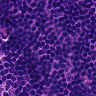
Metastatic tissue present: no